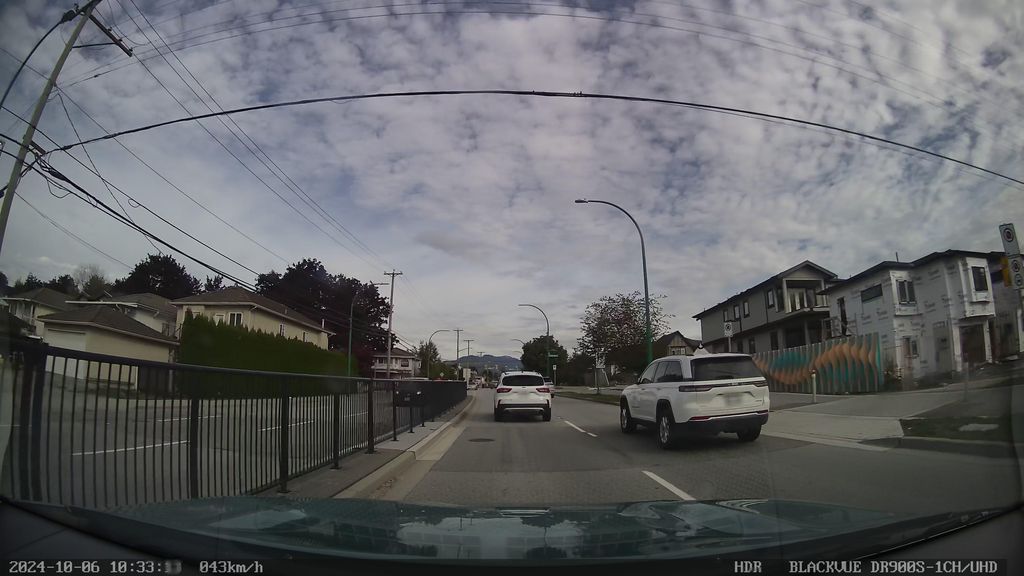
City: vancouver